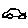
Label: car